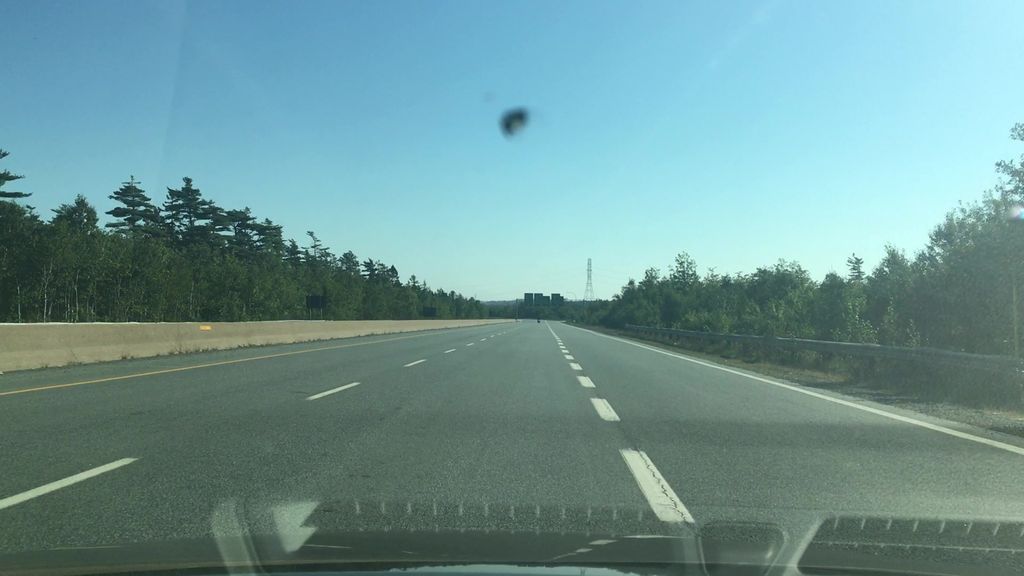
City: halifax